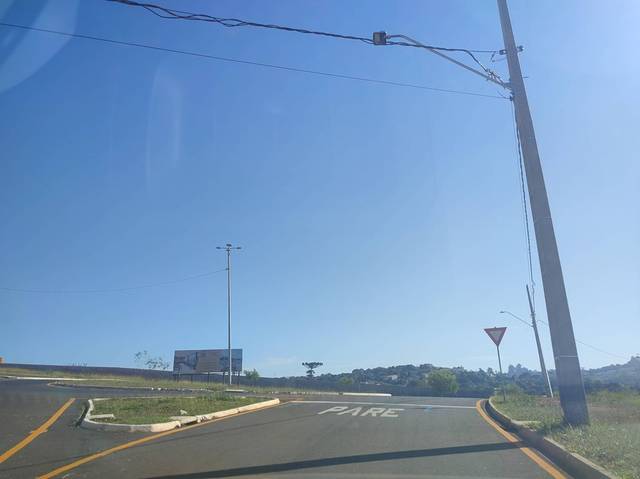
Region: Brazil
Coordinates: -25.114, -50.14